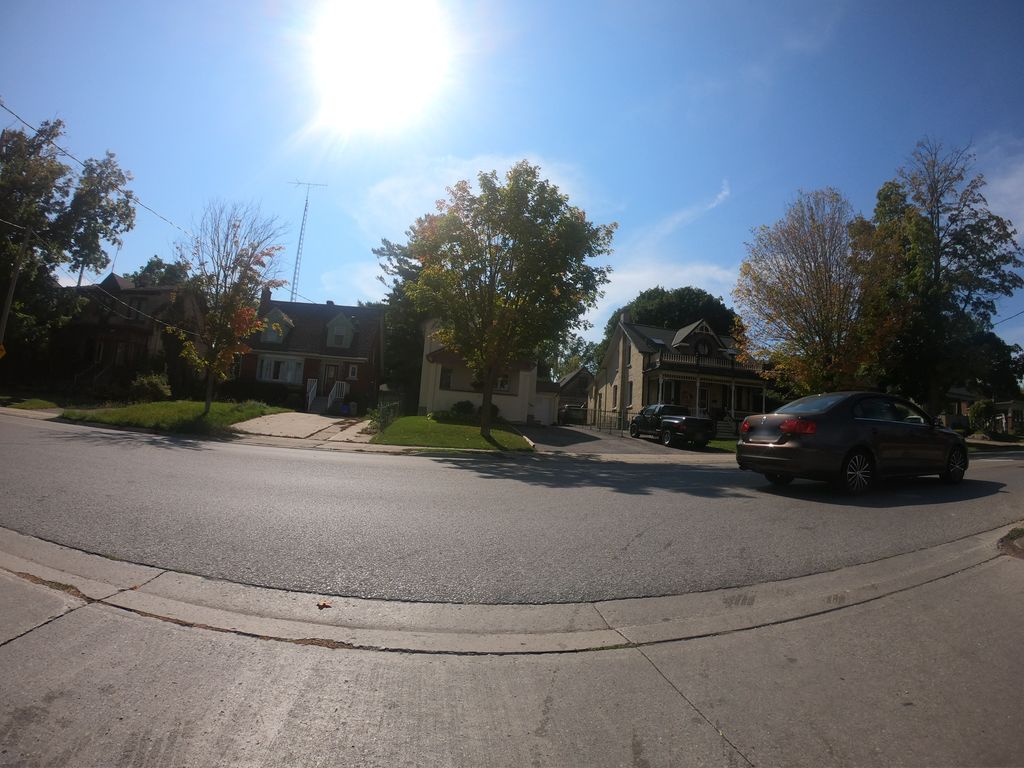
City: kitchener-waterloo